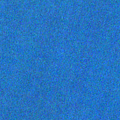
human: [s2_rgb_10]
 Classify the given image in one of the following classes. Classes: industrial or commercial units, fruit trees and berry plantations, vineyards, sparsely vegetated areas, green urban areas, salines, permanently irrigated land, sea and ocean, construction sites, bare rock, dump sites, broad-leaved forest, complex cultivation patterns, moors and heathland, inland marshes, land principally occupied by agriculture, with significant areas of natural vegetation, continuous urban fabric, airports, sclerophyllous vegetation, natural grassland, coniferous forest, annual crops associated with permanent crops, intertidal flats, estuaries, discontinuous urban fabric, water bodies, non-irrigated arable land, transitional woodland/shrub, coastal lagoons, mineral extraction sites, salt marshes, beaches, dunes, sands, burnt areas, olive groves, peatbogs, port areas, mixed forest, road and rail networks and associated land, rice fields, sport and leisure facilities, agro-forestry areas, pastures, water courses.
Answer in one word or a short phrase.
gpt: sea and ocean